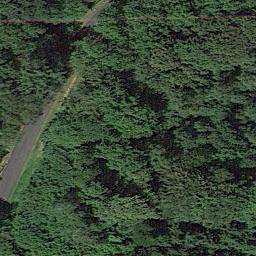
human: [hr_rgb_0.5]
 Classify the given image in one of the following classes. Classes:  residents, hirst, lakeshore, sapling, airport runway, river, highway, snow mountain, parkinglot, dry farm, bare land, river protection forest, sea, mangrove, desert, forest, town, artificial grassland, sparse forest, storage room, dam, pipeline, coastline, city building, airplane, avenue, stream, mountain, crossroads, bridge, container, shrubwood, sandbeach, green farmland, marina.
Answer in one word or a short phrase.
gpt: forest